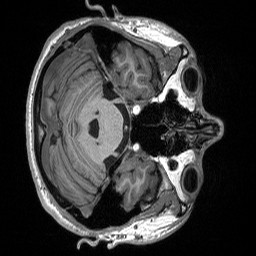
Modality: T1w
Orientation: axial
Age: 27
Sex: male
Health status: healthy
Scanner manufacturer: siemens
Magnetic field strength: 3 T
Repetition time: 2.53 s
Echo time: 0.00219 s